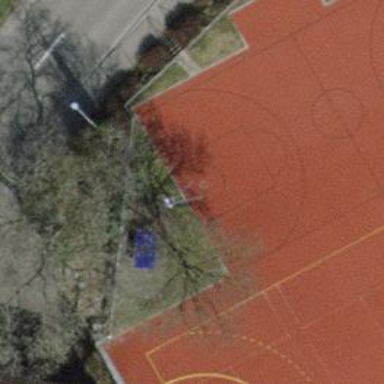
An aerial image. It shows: Pitch for leisure activities.